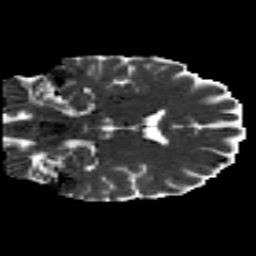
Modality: MD
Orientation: coronal
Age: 34
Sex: male
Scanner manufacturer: siemens
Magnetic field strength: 3 T
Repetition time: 8.8 s
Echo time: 0.085 s